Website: walmart
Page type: payment
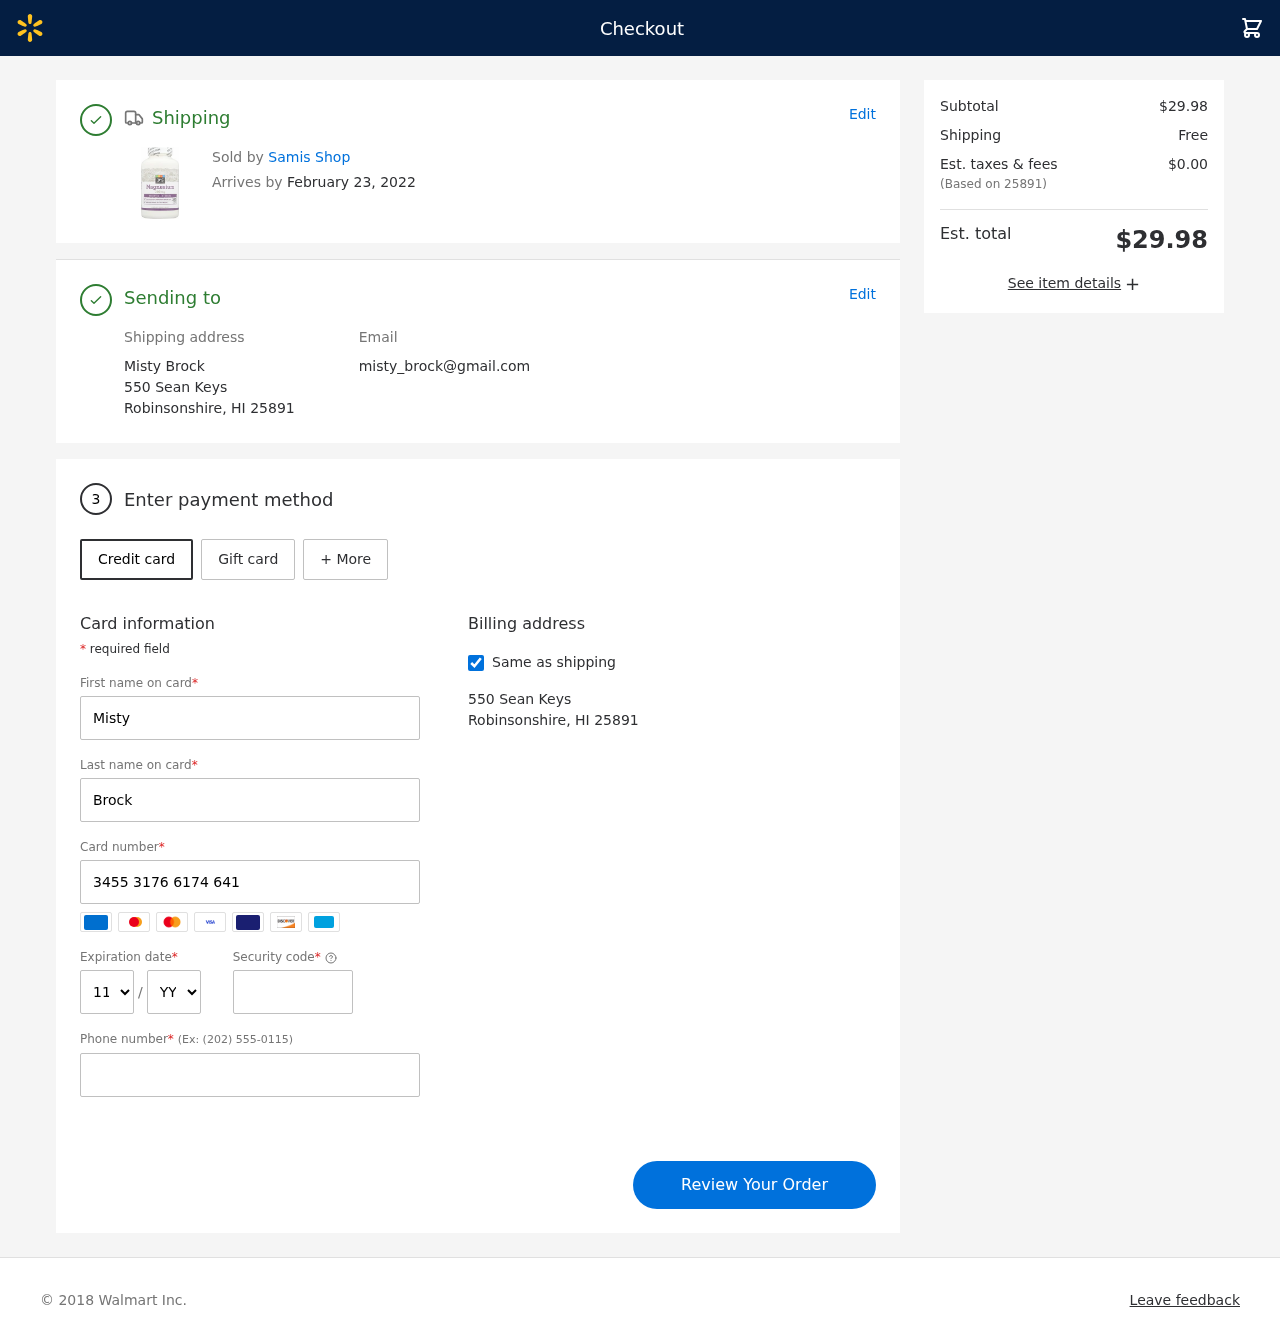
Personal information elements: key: PII_CARD_CVV
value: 2912
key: PII_CARD_EXPIRY_MONTH
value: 11
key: PII_CARD_EXPIRY_YEAR
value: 30
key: PII_CARD_NUMBER
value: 3455 3176 6174 641
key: PII_CITY_STATE_ZIP
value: Robinsonshire, HI 25891
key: PII_EMAIL
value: misty_brock@gmail.com
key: PII_FIRSTNAME
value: Misty
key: PII_FULLNAME
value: Misty Brock
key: PII_LASTNAME
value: Brock
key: PII_PHONE
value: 9336259001
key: PII_POSTCODE
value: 25891
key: PII_STREET
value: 550 Sean Keys
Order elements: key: ORDER_DELIVERY_DATE
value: February 23, 2022
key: ORDER_SUBTOTAL
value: $29.98
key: ORDER_SHIPPING_COST
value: Free
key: ORDER_TAX
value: $0.00
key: ORDER_TOTAL
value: $29.98